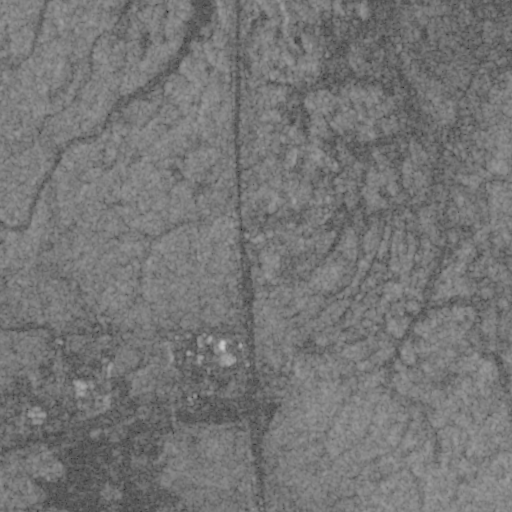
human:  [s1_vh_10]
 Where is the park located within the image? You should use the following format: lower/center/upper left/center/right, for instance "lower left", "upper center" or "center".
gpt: The park is located in the lower center of the image.
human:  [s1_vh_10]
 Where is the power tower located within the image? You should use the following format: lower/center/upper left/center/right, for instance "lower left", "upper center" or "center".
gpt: There is no power tower in the image.

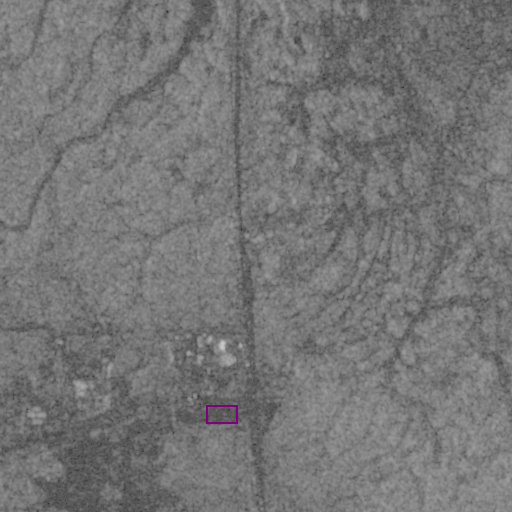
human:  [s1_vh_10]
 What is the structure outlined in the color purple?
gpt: The structure outlined in purple is a parking lot.
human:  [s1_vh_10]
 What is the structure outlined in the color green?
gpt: There is no green outline.